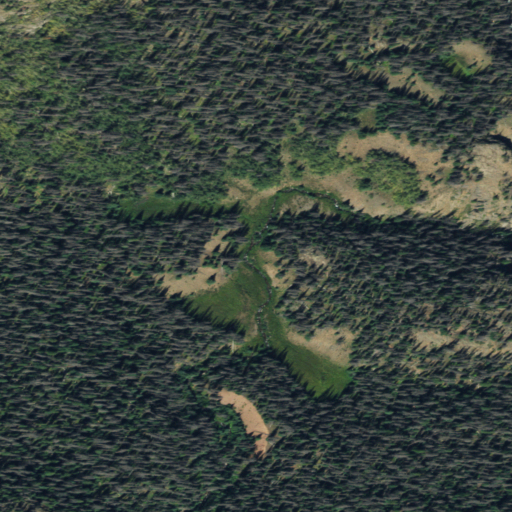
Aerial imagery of valley in Colorado named Starvation Gulch containing evergreen forest, deciduous forest, woody wetlands, mixed forest, and grassland